Brain MRI, modality: ceT1
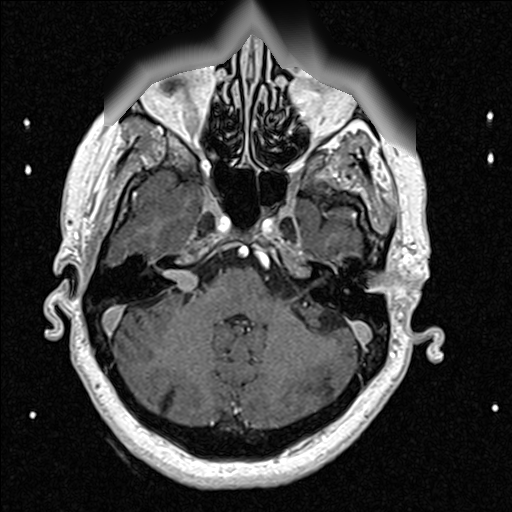